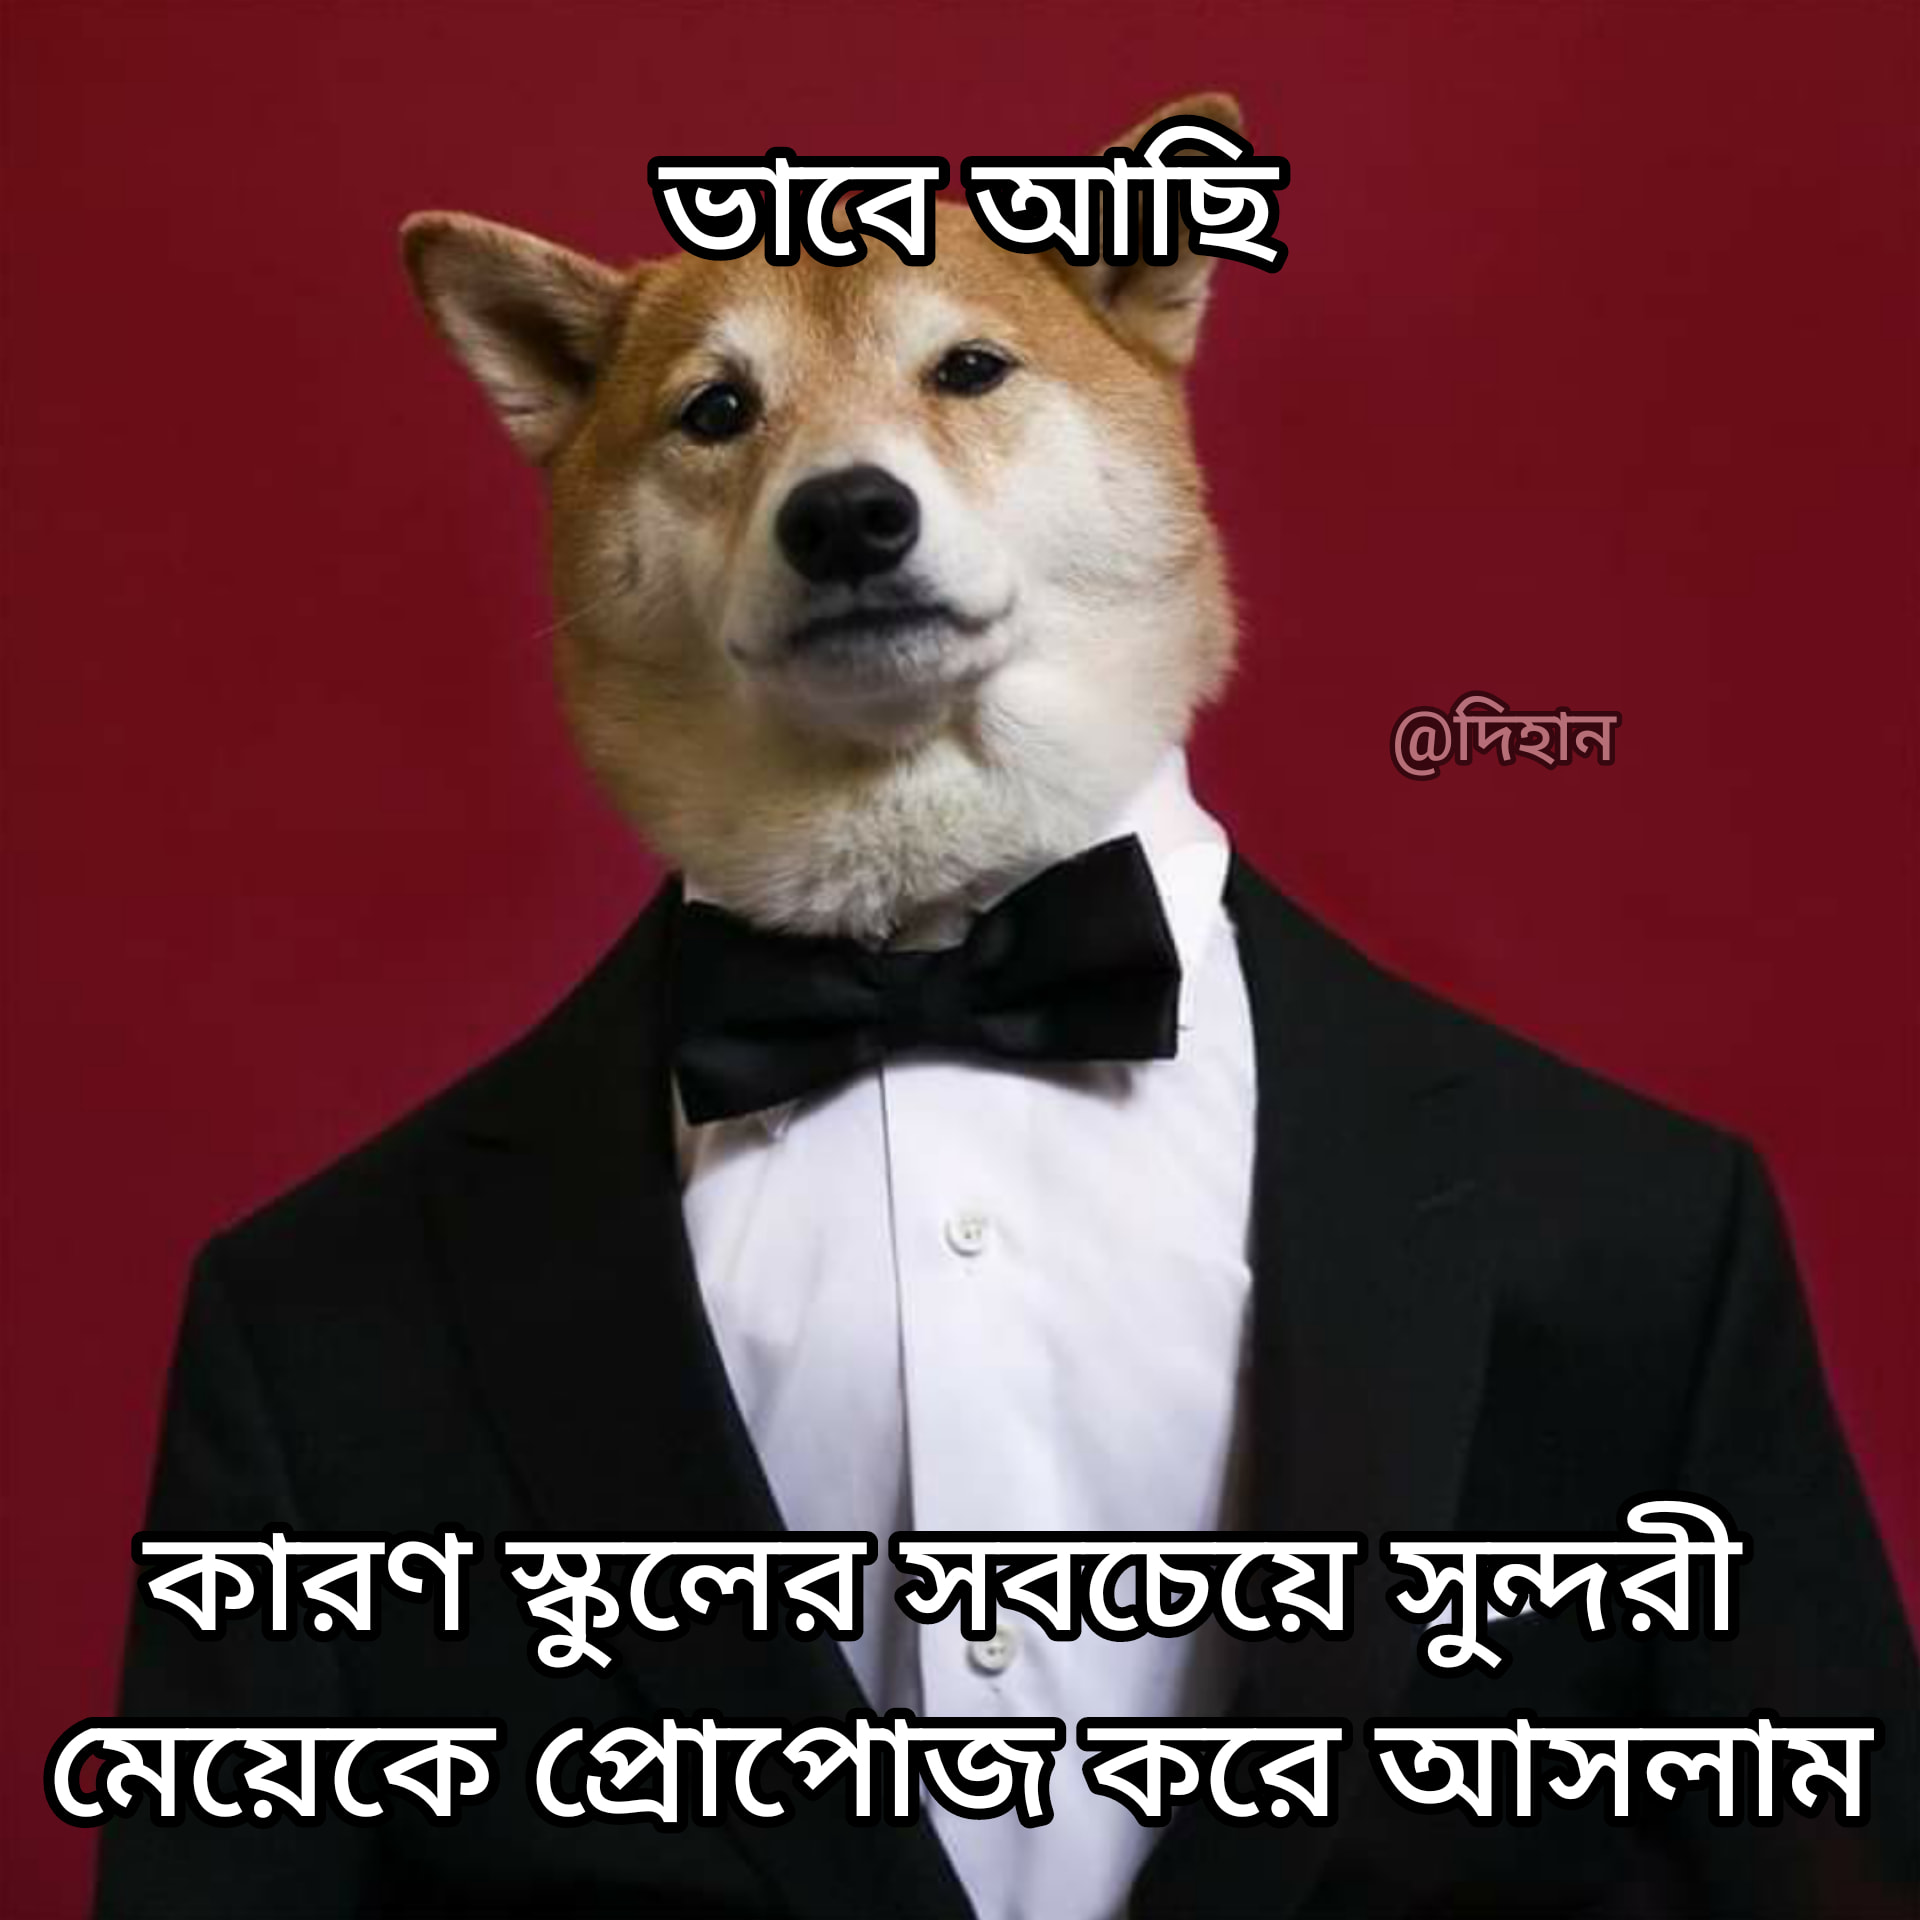
Text: ভাবে আছি কারণ স্কুলের সবচেয়ে সুন্দরী মেয়েকে প্রোপোজ করে আসলাম
Label: Non Hate